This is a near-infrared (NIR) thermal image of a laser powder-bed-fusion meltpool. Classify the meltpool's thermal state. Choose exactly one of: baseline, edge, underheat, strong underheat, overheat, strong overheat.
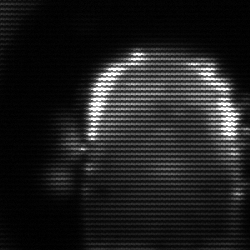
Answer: baseline